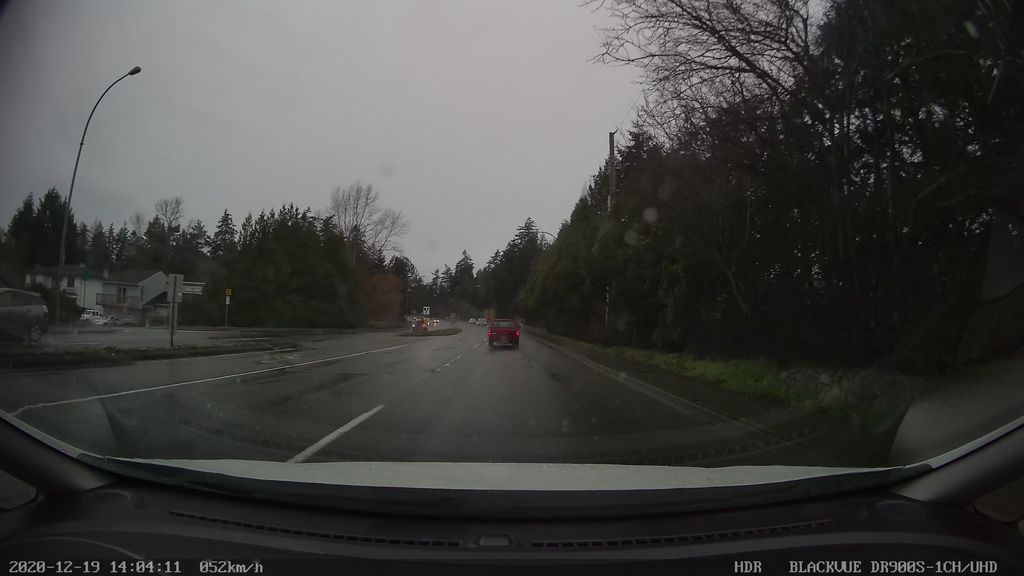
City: victoria